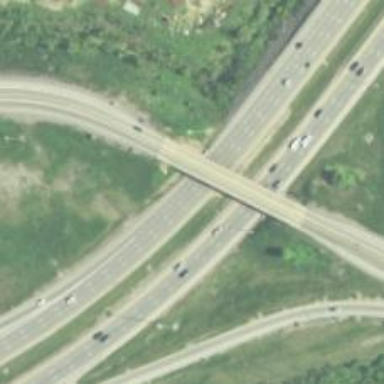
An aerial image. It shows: Motorway junction.